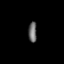
Tissue: lung
Cell type: T cells
Senescence score: 0.5588
Nuclear area (px): 169
Mean DAPI intensity: 105.538